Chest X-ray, PA view. Patient: 41 years old, sex M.
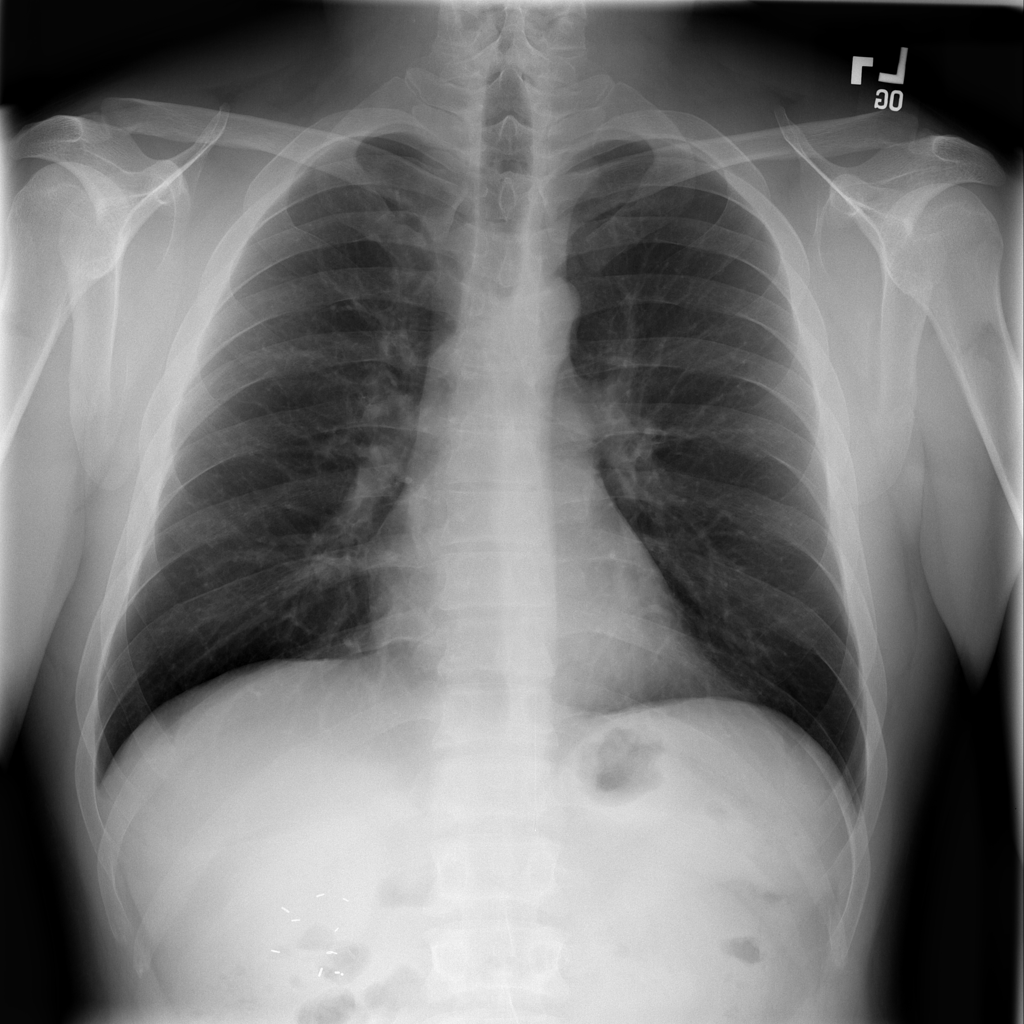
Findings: No Finding